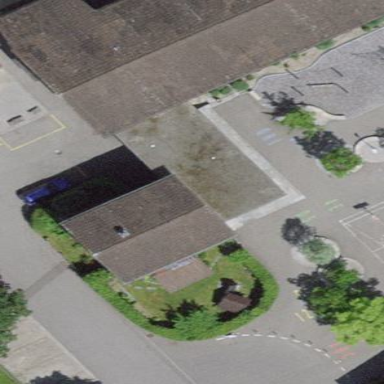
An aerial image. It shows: View of roof of building.